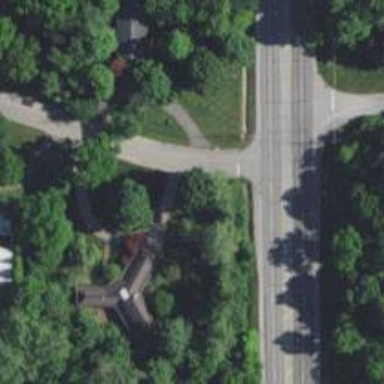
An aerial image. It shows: Stop road.